Aerial crown-view tile of a tropical tree (Barro Colorado Island, Panama), acquired 20250715:
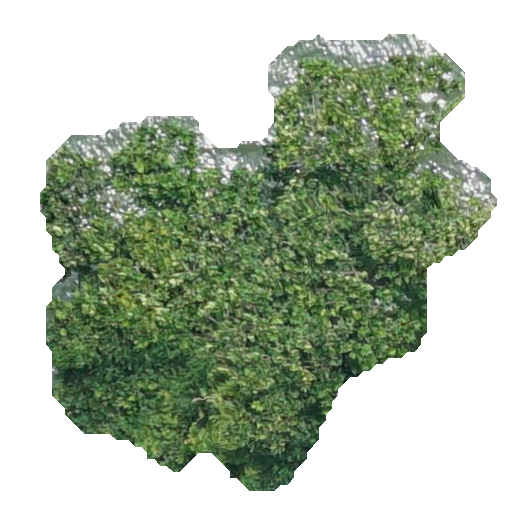
Species: Anacardium excelsum
GBIF accepted scientific name: Anacardium excelsum
Crown area: 198.469 m²